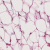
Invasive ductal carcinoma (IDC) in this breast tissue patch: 0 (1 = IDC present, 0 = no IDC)